Question: I am using storyboard and xib both & ios7.In bellow screenshot i used tab bar controller in storyboard but when i am trying to open next view controller(xib) on click of cell it's not opening in same view.I want to open that view on same view or tab.I tried too many ways but not working.Please help me to solve this issue.
'''
-(void)tableView:(UITableView *)tableView didSelectRowAtIndexPath:(NSIndexPath
*)indexPath
{
FriendProfileViewController *FPVController = [[FriendProfileViewController
alloc]initWithNibName:@"FriendProfileViewController" bundle:nil];
// [self presentViewController:FPVController animated:YES completion:nil];
[self.navigationController pushViewController:FPVController animated:YES];
}
'''

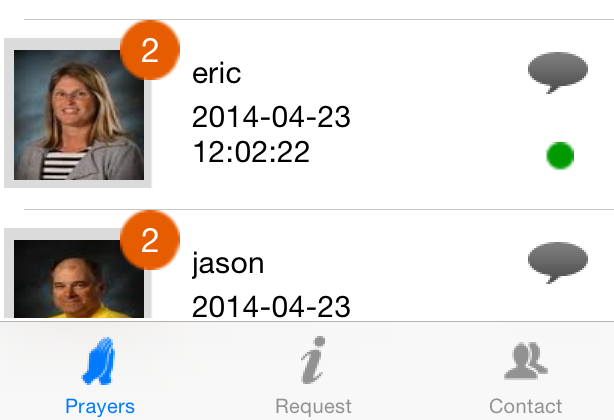
Answer: You want to make use of the UINavigationController:
'''
[self.navigationController pushViewController:FPVController animated:YES];
'''
Did you also provide one in your storyboard? If there is no UINavigationController, this cannot push a new one :-)
Your Storyboard could look like:

To accomplish this, do the following:
Drag and drop a UINavigationController into the storyboard.
Rightclick and drag from your TabBarController onto the new UINavigationcontroller and select "viewControllers".
Now rightclick and drag from your new UINavigationcontroller onto your UITableViewController and select "root". Afterwards delete the connection from the UITableViewController to the UITableViewController, because this will not be directly a viewcontroller of the tabbar, but rather indirect through the UINavigationController :-)